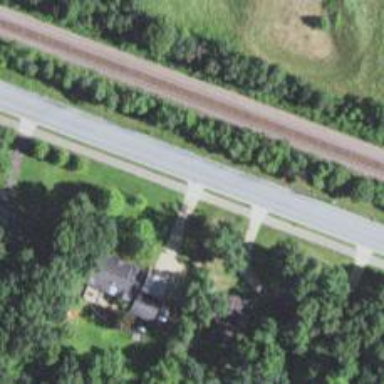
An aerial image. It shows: Driveway leading to service road.